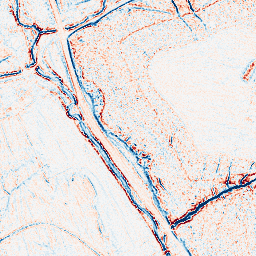
Category: edge_preserving
Decomposition family: bilateral
Decomposition parameters: d: 5
sigma_color: 50
sigma_space: 150
Upsampling method: bilinear
Upsampling parameters: scale: 2
Upsampling scale: 2